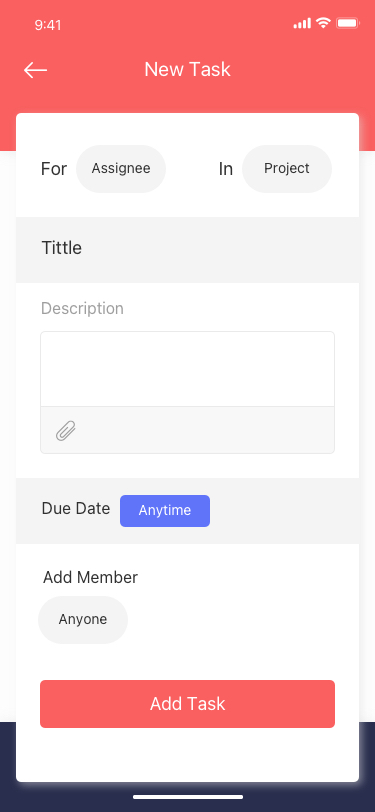
Text in this UI design:
Profile
Quick Note
Menu
My Task
+
New Task
Add Task
Assignee
For
Anyone
Add Member
Due Date
Anytime
In
Project
Tittle
Description